Question: I need to animate an object along a path. I am doing so by creating an animation like:.
This works great but since my terrain is not flat it will be nice if I don't have to deal with the y component. In other words I want to move an object along the x-axis and z-axis and if there is a small slope increase then increase the object y position. same thing if there is a downward slope. Or maybe I have to create a script where it checks to see if the object is colliding with the terrain. if not then decrease its y position. I don't know if this will work meanwhile animating an object though.
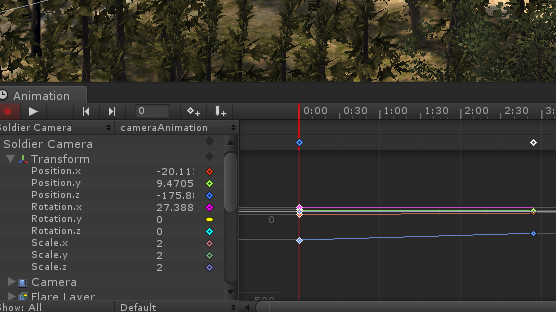
Answer: I think the easiest way I can think of to solve this is for you to make the object a rigid body and use collision (probably a mesh or capsule collider if its a player character) to get it to sit on the floor.